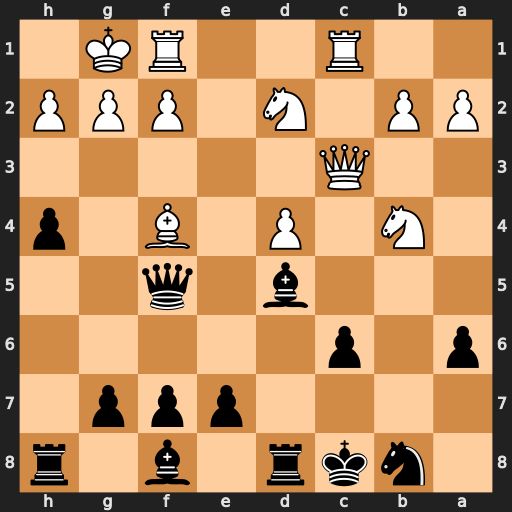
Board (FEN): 1nkr1b1r/4ppp1/p1p5/3b1q2/1N1P1B1p/2Q5/PP1N1PPP/2R2RK1
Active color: b
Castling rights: -
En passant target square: -
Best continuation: Qxf4 Nxd5 Rxd5